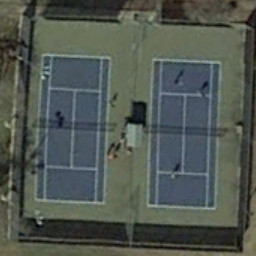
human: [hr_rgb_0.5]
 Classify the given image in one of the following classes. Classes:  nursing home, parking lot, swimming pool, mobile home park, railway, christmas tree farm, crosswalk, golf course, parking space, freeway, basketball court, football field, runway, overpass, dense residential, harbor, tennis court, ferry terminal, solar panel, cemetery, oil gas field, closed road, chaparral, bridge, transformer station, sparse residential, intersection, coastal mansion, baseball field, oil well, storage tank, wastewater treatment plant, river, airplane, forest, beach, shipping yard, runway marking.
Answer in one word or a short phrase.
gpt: tennis court